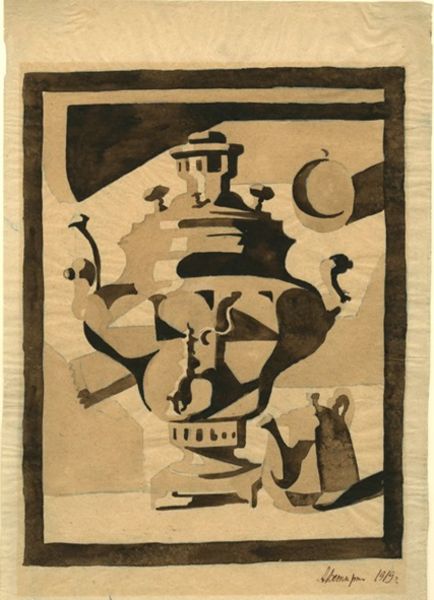
Titel: Samovar, Samovar
Künstler: Anastasiia Ivanovna (Anna) Akhtyrko
Standort: Amherst (Massachusetts, USA)
Institution: Mead Art Museum, Amherst College
Schlagwörter: white, black, tea, brown, drawing, cubist, line, monochrome, abstract, ink, cup, shading, cubism, teapot, kettle, coffee, shadow shapes, 1919, 3 tone, 1419, handdrawn